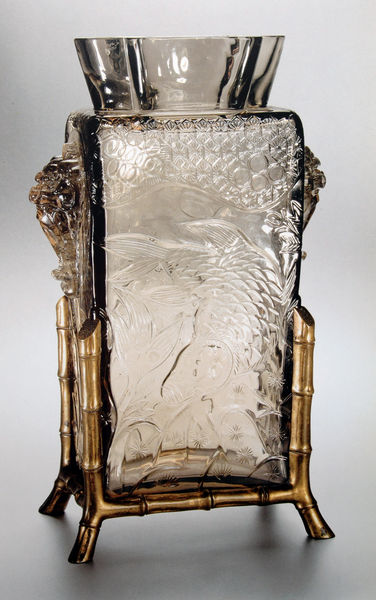
Titel: Vase "plat à tête de chimère"
Künstler: Eugène Rousseau
Institution: Sammlung Gerda Koepff
Schlagwörter: baum, blätter, fuß, schatten, wasser, weiß, glas, grau, holz, licht, profil, schmuck, tisch, muster, ornament, alt, trinken, silber, stehen, bild, strauch, gold, pflanze, pflanzen, schuppen, henkel, vase, relief, bein, füße, japan, welle, wellen, leer, figuren, dekoration, jugendstil, reflexe, glanz, dekor, floral, gerade, verzierung, metall, gestell, bronze, transparent, transparenz, foto, fotografie, photographie, becher, vier, gefäß, messing, dose, vergoldet, rechteck, plastisch, glasvase, asien, jugenstil, stand, gravur, verziert, ecken, china, knauf, karaffe, flakon, fisch, quader, besteck, kristall, durchsichtig, struktur, bambus, ständer, halter, reflex, kitsch, gegenstand, objekt, behälter, zierrat, kostbar, fische, flossen, ausguss, container, reflektionen, schliff, behalter, dambus, extravagant, glasrelief, trinbecher, weißglas, case